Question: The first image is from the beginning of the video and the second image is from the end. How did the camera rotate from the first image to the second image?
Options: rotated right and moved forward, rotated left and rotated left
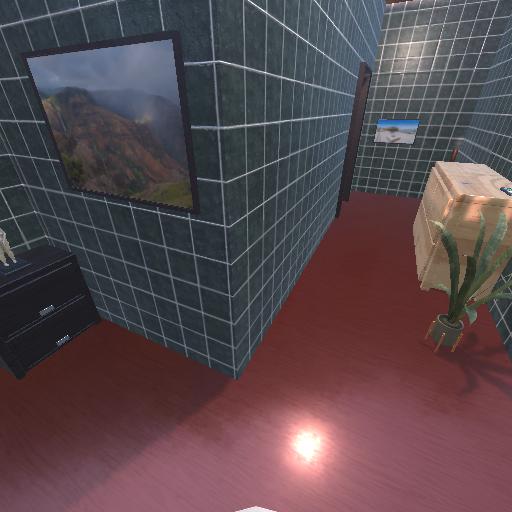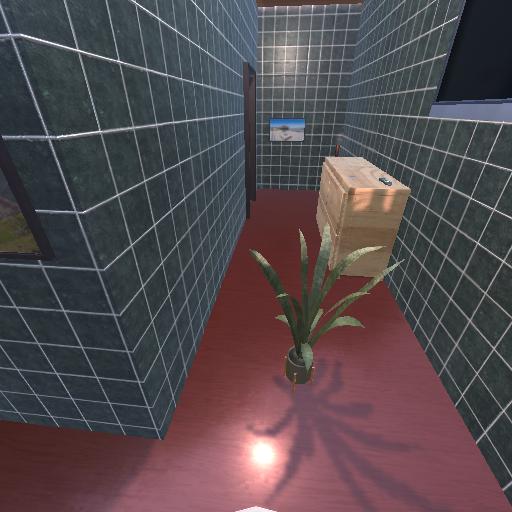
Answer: rotated right and moved forward